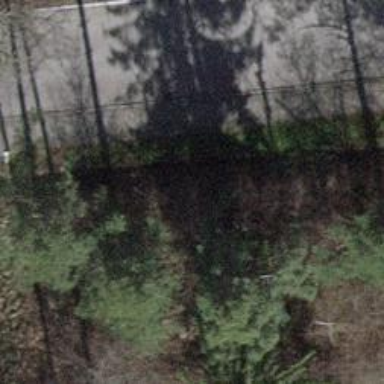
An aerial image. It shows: Set of steps on the road.